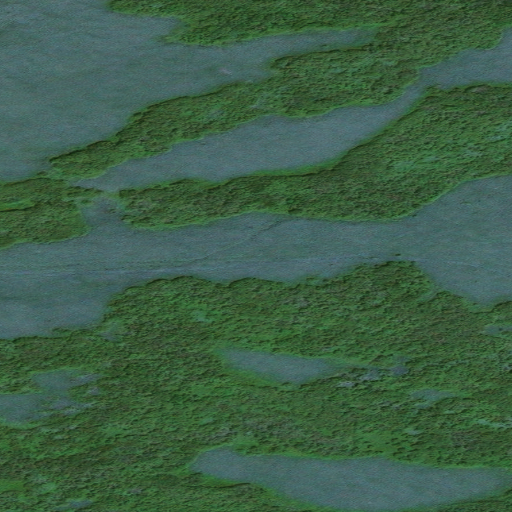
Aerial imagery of island in Alaska named Saint Michael Island containing only unknown